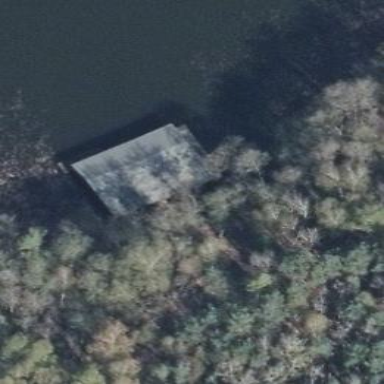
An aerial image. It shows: Boathouse.